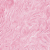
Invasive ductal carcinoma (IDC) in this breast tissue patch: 0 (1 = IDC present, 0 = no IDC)